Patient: sex F, age 73
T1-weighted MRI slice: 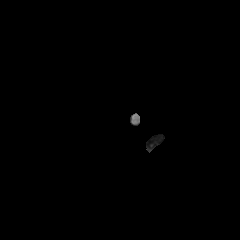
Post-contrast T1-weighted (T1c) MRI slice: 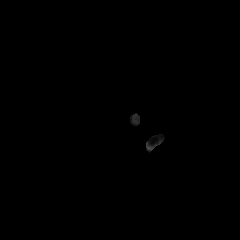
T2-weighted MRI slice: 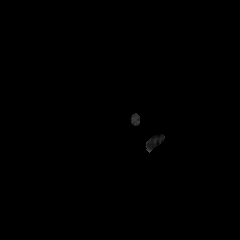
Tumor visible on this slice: no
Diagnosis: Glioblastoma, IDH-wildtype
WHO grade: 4